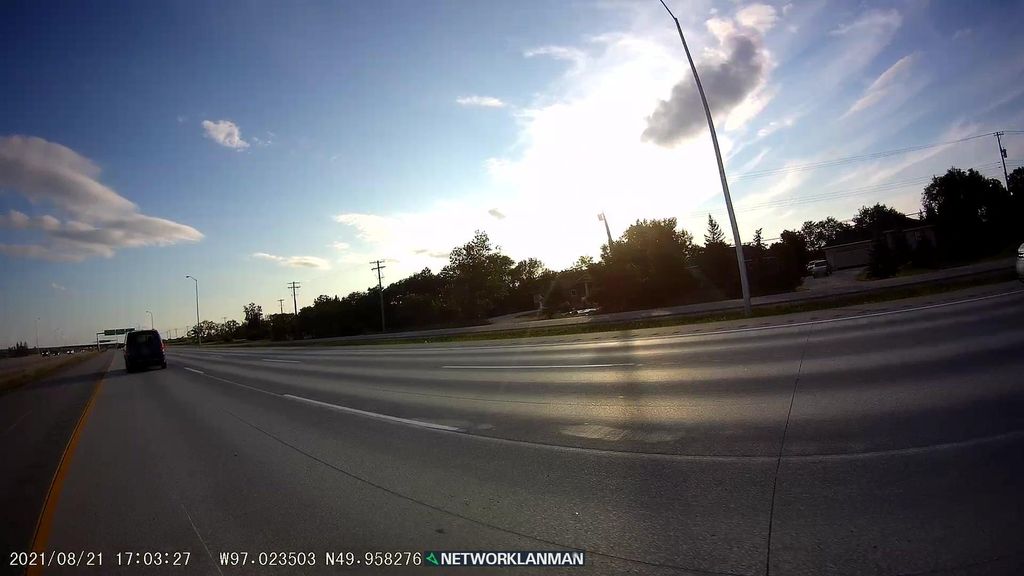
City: winnipeg